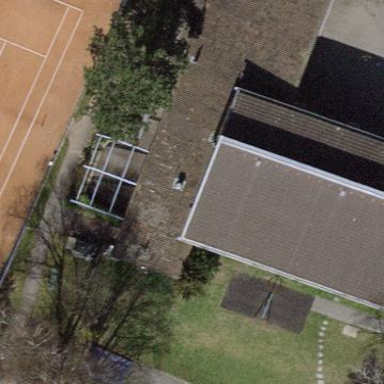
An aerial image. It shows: Building designated as sports center for tennis.